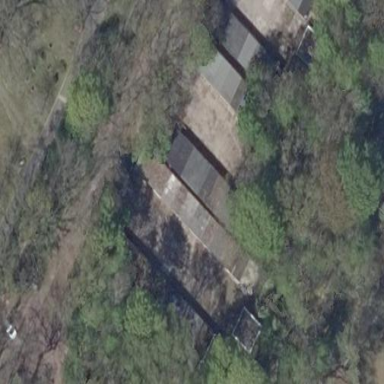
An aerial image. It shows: Flat roofed garages.